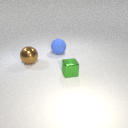
large brown metal sphere to the left of small green metal cube